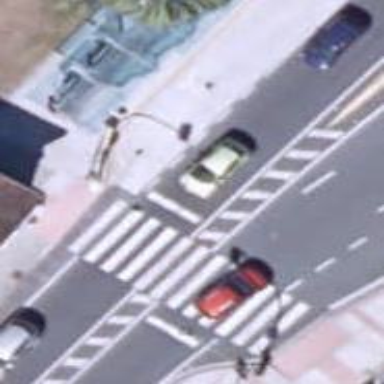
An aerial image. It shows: Crossing with traffic signals.